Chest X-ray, AP view. Patient: 62 years old, sex M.
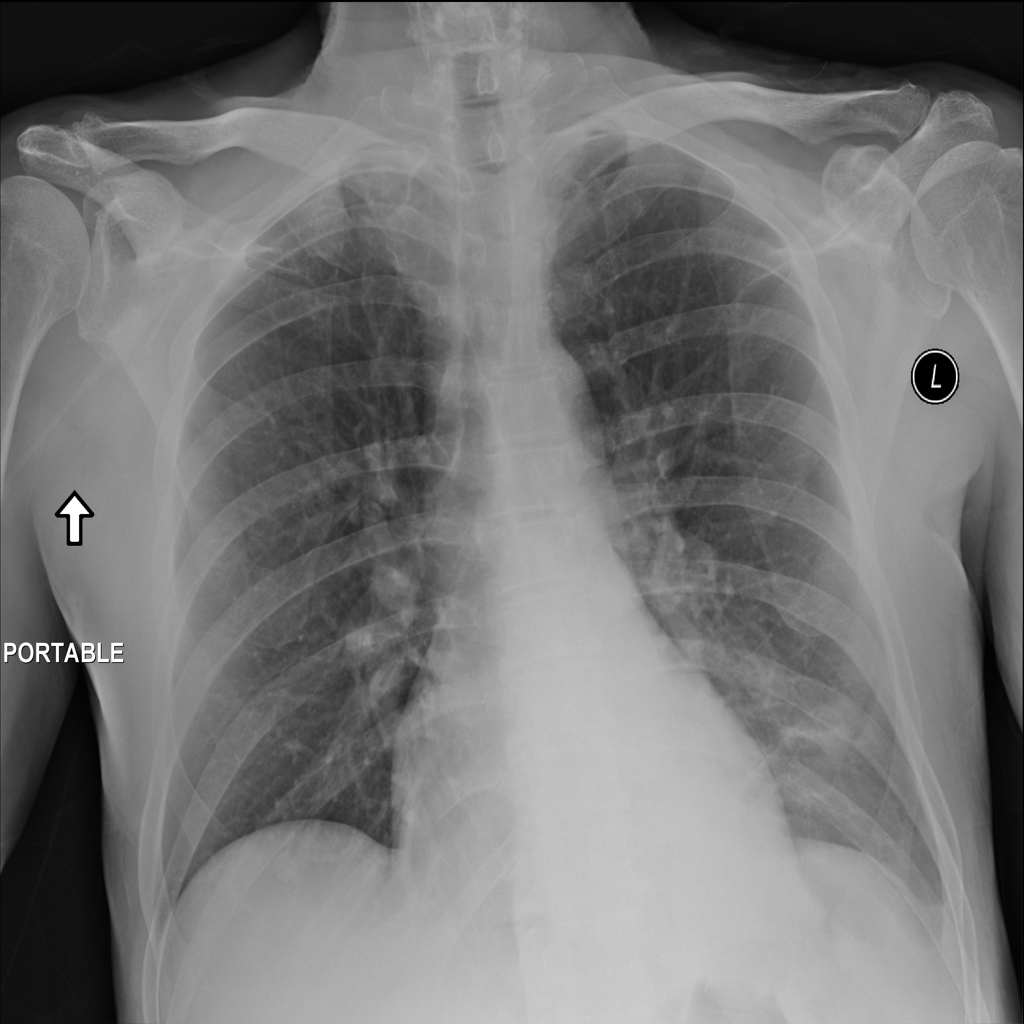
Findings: Atelectasis, Infiltration